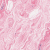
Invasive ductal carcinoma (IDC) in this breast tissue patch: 0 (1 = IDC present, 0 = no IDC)